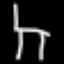
Label: chair